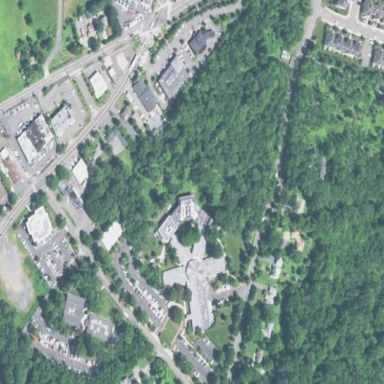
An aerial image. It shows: Healthcare facility identified as hospital.